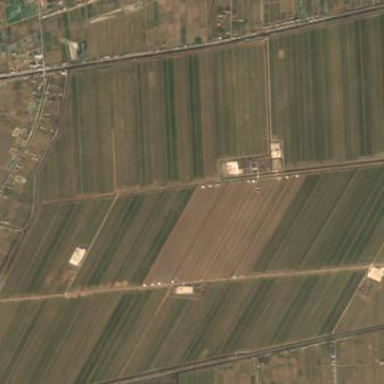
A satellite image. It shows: Picturesque farmland scene.